Question: I am very new to Sublime text 2. I have just started using this and know nothing about it. I want to work on PHP. I have built a system 'php'. After choosing 'php' build system I am creating a new file and writing PHP code with just a single echo line and trying to run it. Everytime it is giving my this error

By default Sublime Text 2 saved in C:\Program Files\Sublime Text 2
and the path where automatically files are being saved is
C:\Users\SM Ahmed\AppData\Roaming\Sublime Text 2\Packages\User
What should I do that makes my code run succesfully
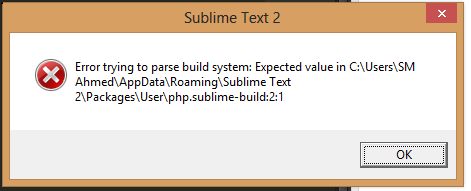
Answer: While traditionally PHP scripts are run by web servers, it is possible to run them through Sublime. To set up a webserver, I suggest you to read this: <URL>
It will get you started on how to setup a local server and 'run' PHP.
If you want to run PHP from your Sublime Text 2/3 console you should go to:
'''
Tools -> Build System -> New Build System...
'''
and then edit the file like this:
'''
{
"cmd": ["/path/to/php", "$file"]
}
'''
where '/path/to/php' is something like '/usr/local/bin/php' on Linux/OS X or 'C:/WAMP/bin/php.exe' on Windows (make sure to use forward slashes '/'). Save the file as 'Packages/User/PHP.sublime-build' where 'Packages' is the folder opened when you select 'Preferences -> Browse Packages...'. Next, click on 'Tools -> Build System -> PHP' and hit + to run your script (or + on a Mac). You should see the output, if any, in the build console that opens.
Be sure there aren't any in your PHP and also be sure that PHP is !